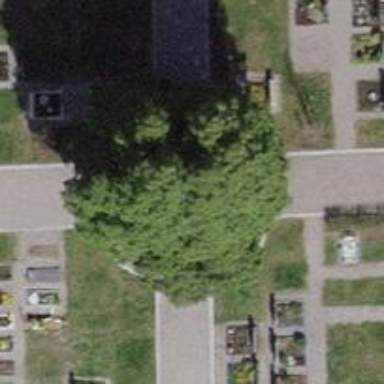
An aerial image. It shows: Evergreen tree.